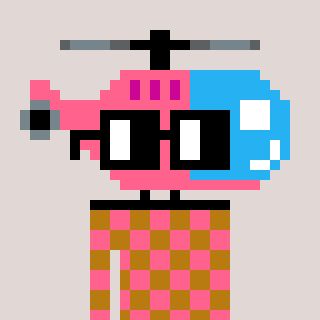
a pixel art character with square black glasses, a helicopter-shaped head and a gold-colored body on a warm background